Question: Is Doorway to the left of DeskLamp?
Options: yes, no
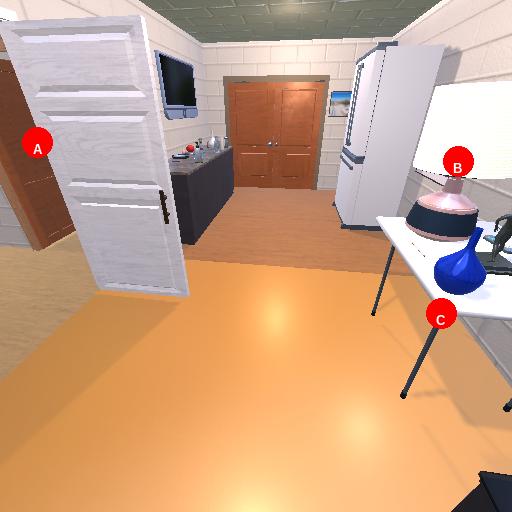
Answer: yes